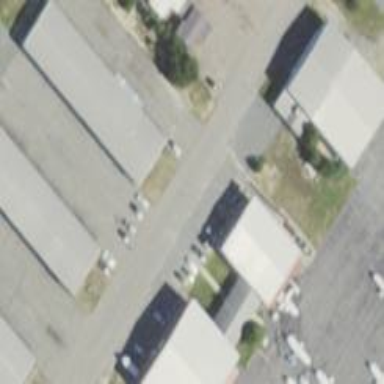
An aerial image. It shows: Hangar.